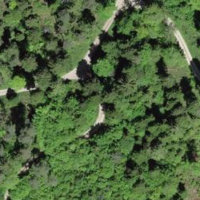
EUNIS habitat code: 44
Species observed at this site:
Equisetum telmateia